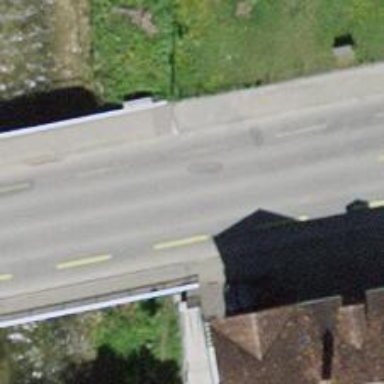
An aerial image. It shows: Secondary road with bridge.